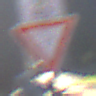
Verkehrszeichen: VorfahrtGewaehren
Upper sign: RichtungsangabeDurchPfeile9
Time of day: MorningAfternoon
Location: Outdoor (Suburban)
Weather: Clear
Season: NotSpecified
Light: Natural